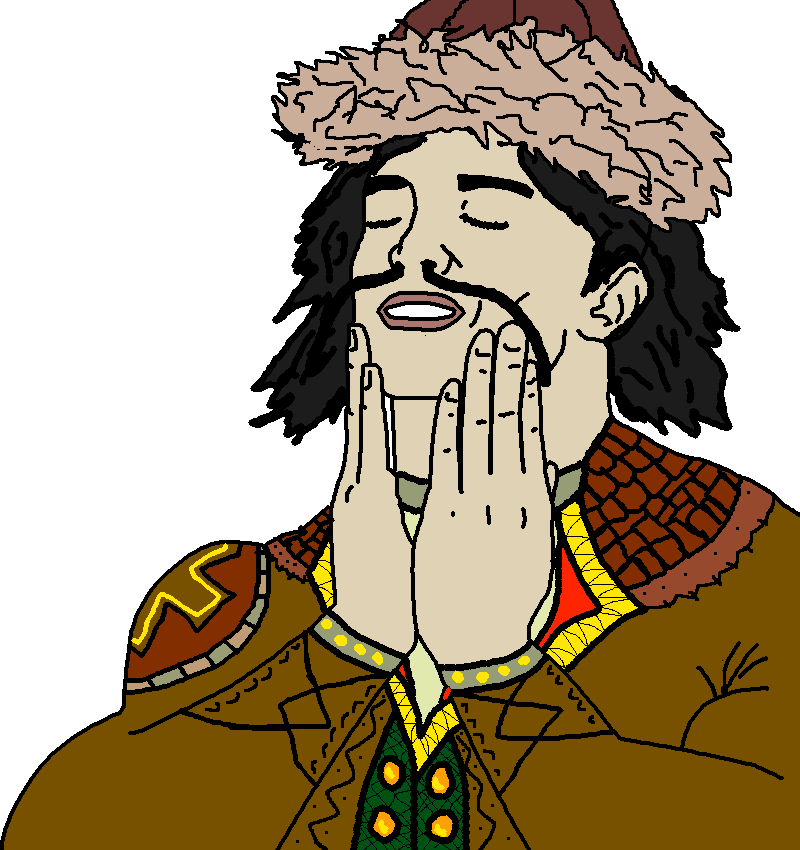
Label: 5_Feels_Good